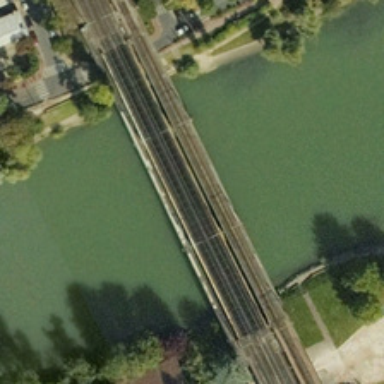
The river banks decorated with trees  grass and houses are connected by a bridge .